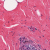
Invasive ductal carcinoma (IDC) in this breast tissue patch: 0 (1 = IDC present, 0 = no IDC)